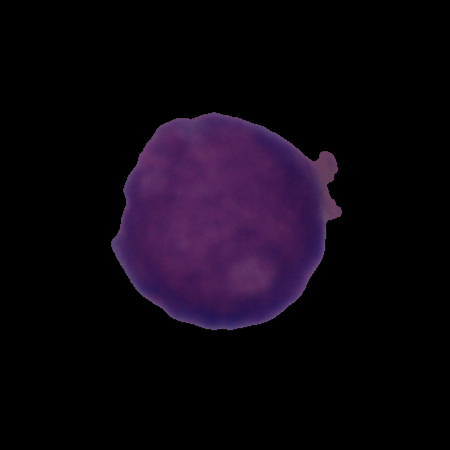
Label: cancer